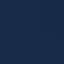
Label: SeaLake